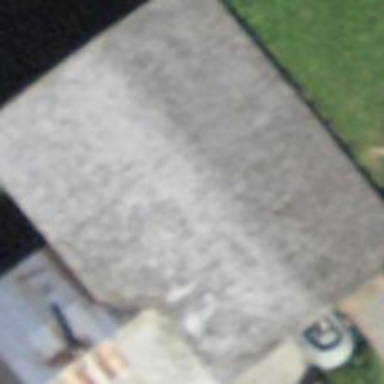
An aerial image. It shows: Rural barn.